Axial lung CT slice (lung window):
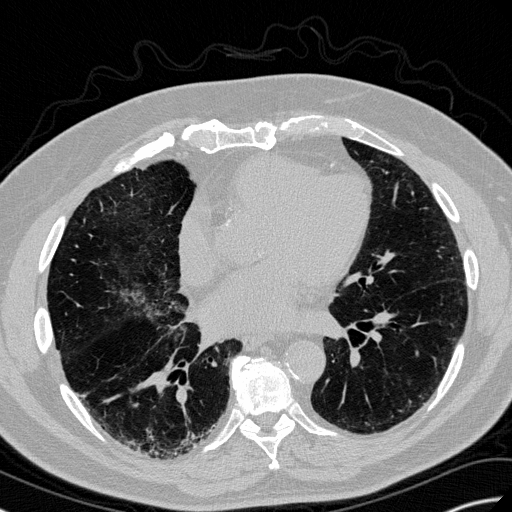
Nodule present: no